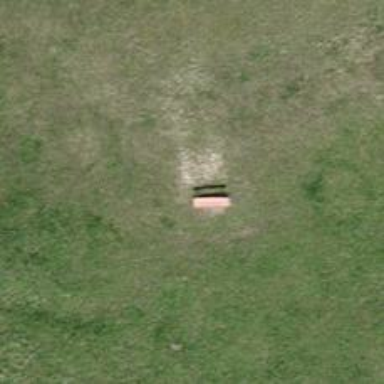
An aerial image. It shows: Bench for seating.